Chest X-ray:
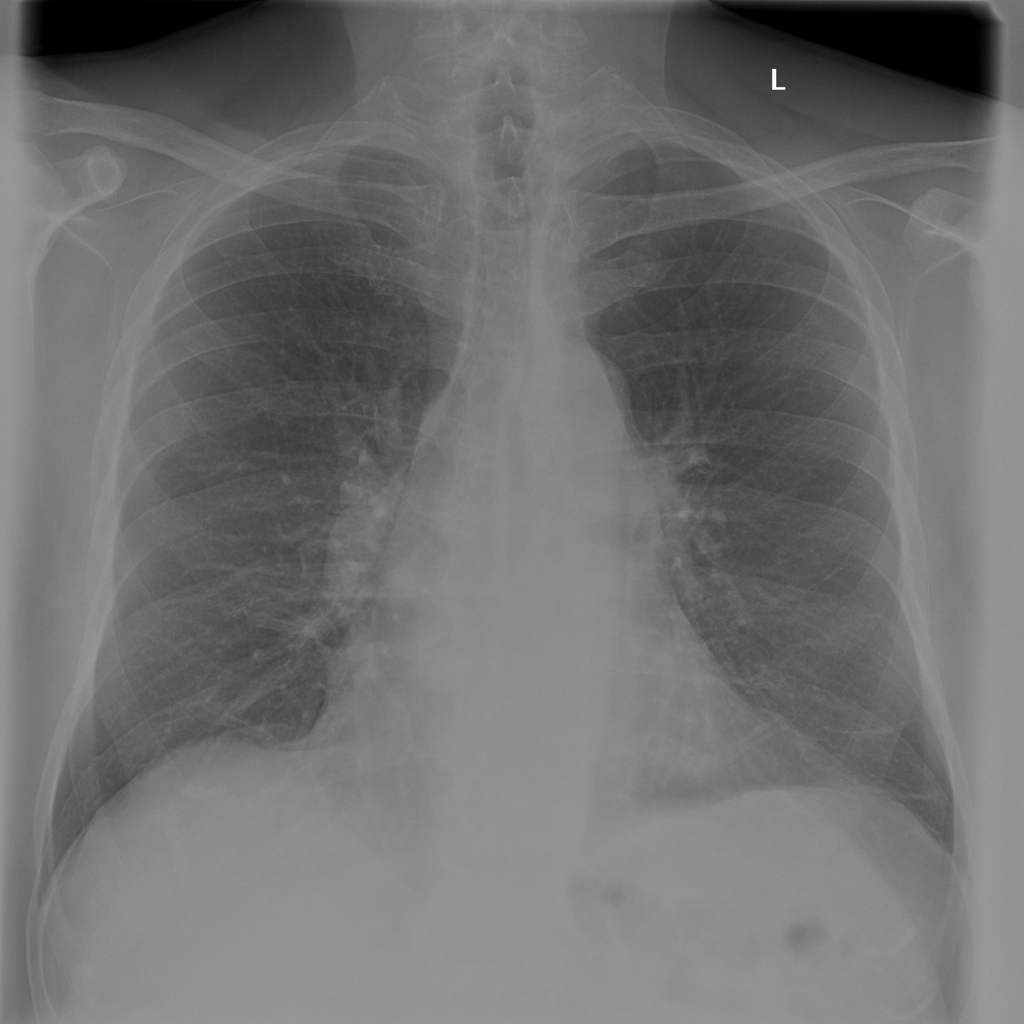
Findings: Fibrosis
No abnormal finding: no